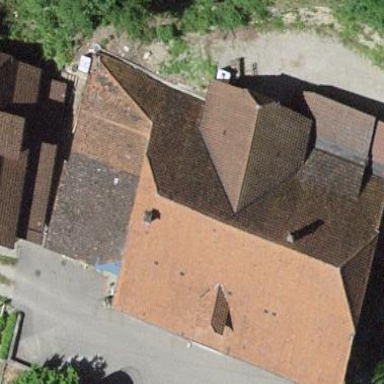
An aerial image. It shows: Farm building.